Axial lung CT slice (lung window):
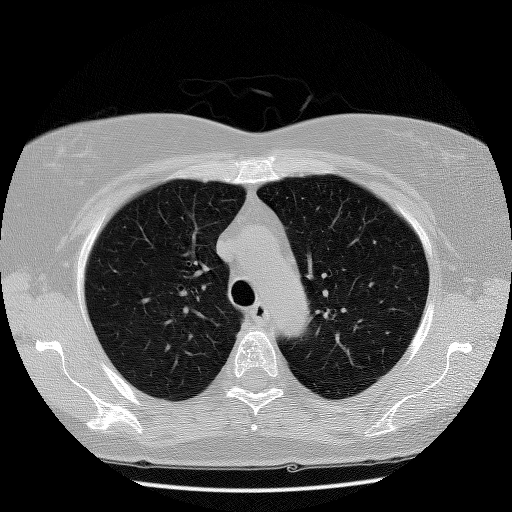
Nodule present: no